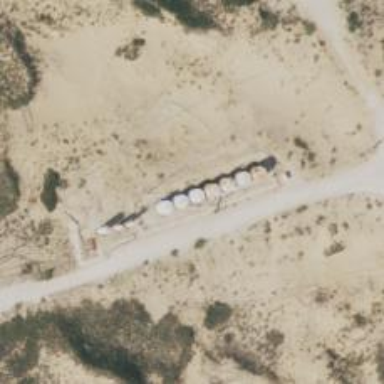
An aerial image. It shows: Storage tank that is man-made.